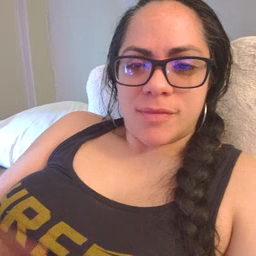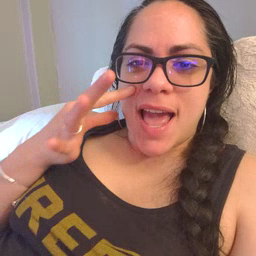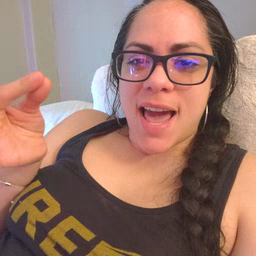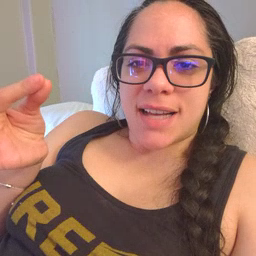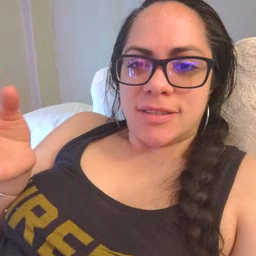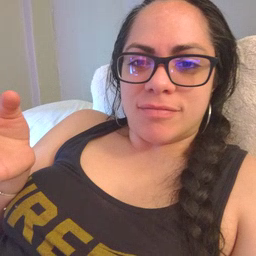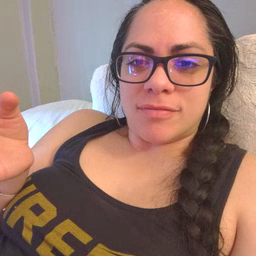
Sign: cat